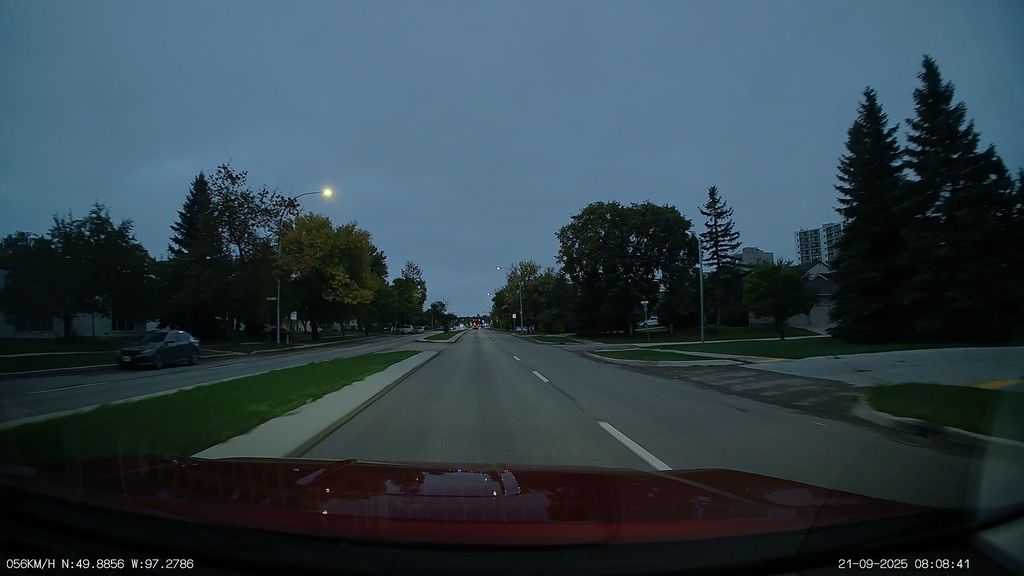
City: winnipeg